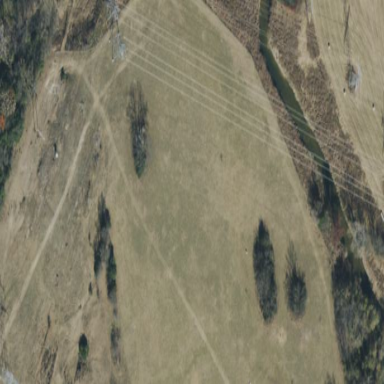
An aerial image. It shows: Power line is depicted.